Question: What's wrong with this code
'''
import java.io.IOException;
import java.net.ServerSocket;
import java.net.Socket;
/**
*
* @author Master
*/
public class Server {
try
{
ServerSocket S = new ServerSocket(3333);
Socket So = S.accept();
}
catch(IOException e)
{
System.out.println("IOError");
}
}
'''
Firstly I wrote the code without try catch and I got an 'unreported exception java.io.IOException; must be caught or declared to be thrown' Error but Netbeans didn't suggest that I add a try-catch block . Now I added the try-catch block manually but It still shows an error and suggests that I must add another try-catch block !

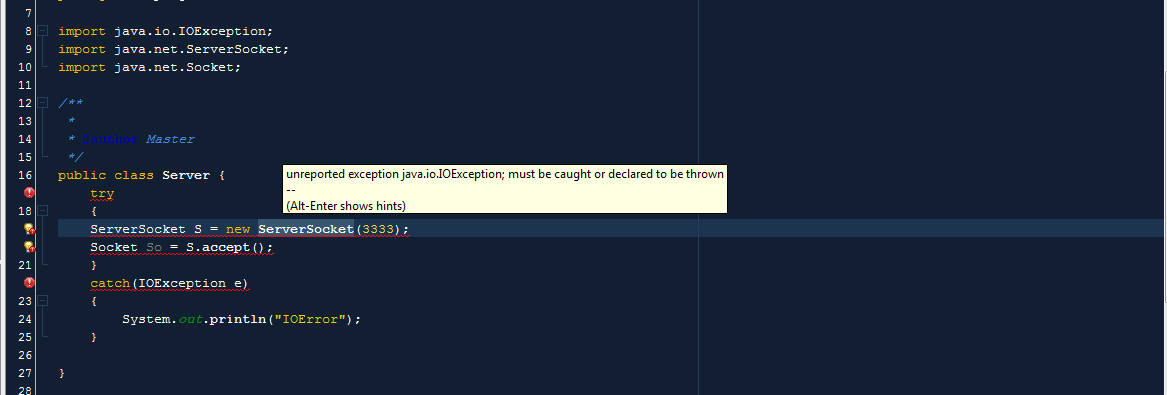
Answer: You're trying to add a try block at the top level of the class - you can't do that. Try blocks have to be in methods or initializer blocks.
If you want to create the server socket on construction, put the code in a constructor:
'''
public class Server {
private ServerSocket serverSocket;
private Socket firstConnection;
public Server {
try
{
serverSocket = new ServerSocket(3333);
firstConnection = serverSocket.accept();
}
catch(IOException e)
{
System.out.println("IOError");
}
}
}
'''
I assume you'll have exception handling (or rethrowing) rather than just catching the IOException and continuing, of course?